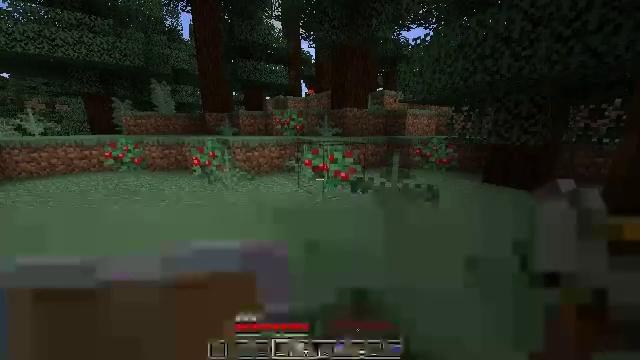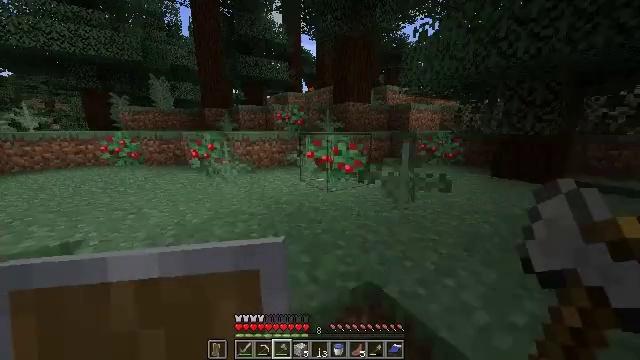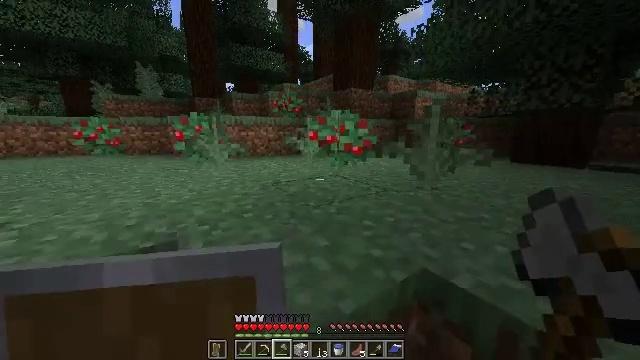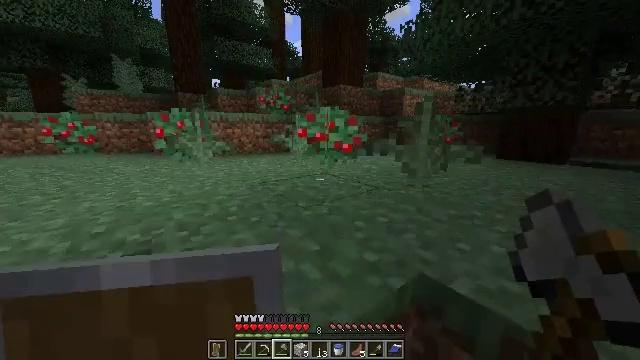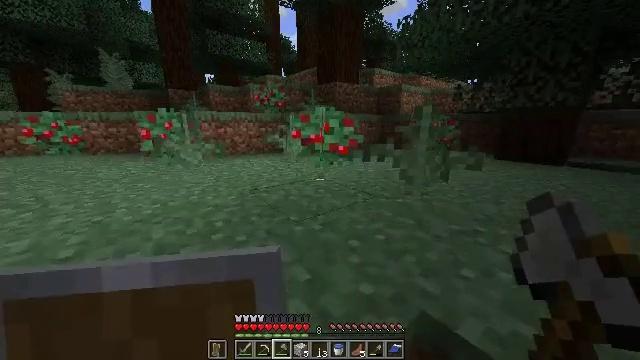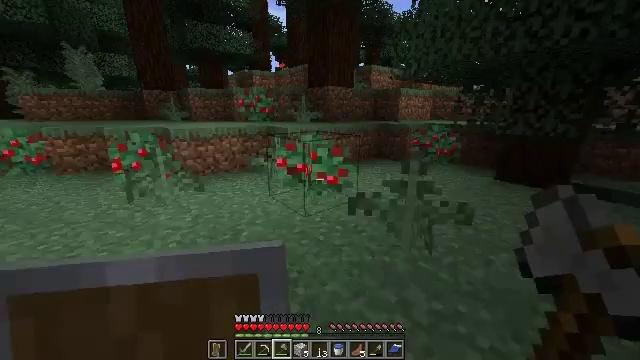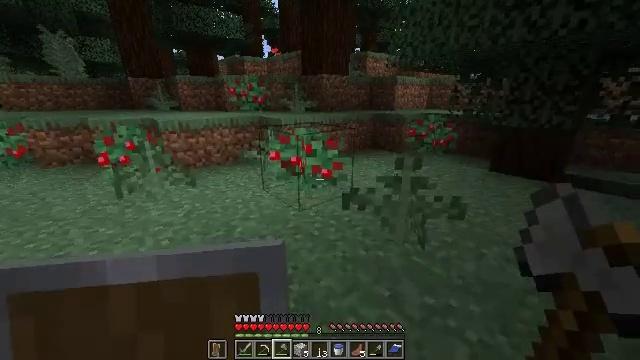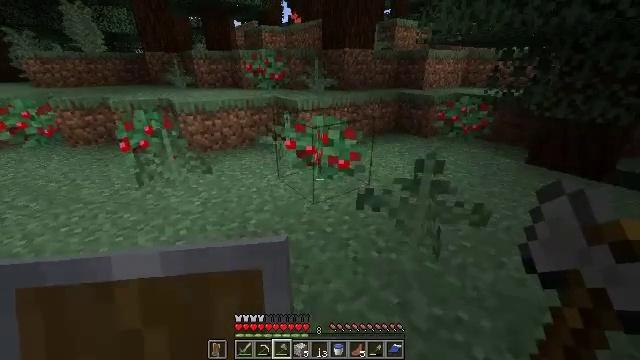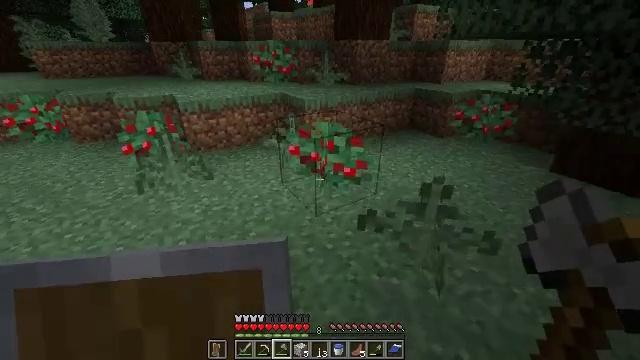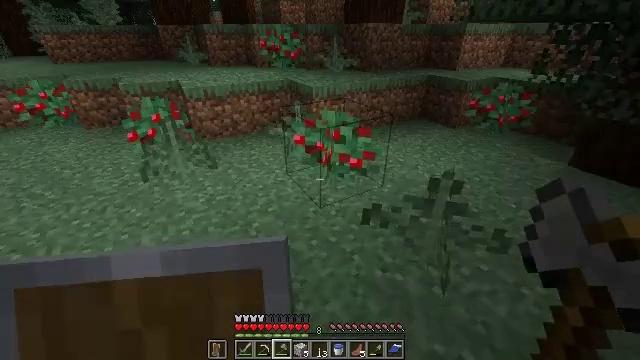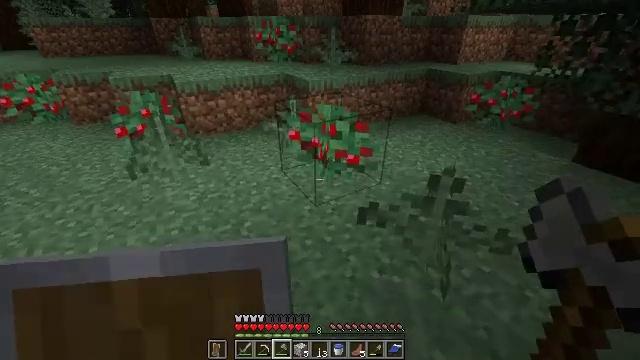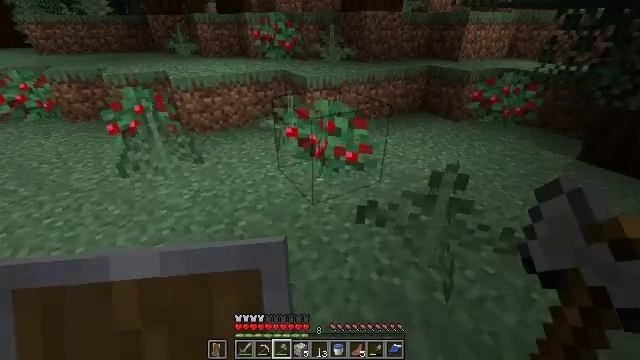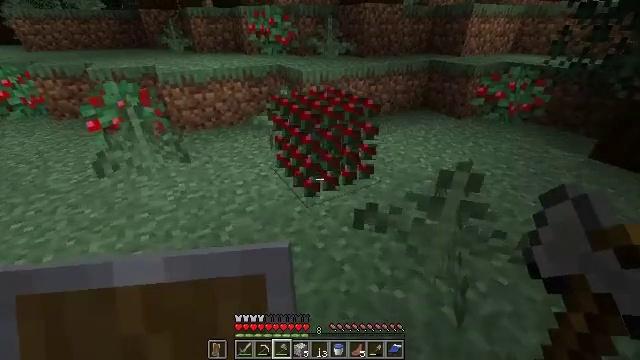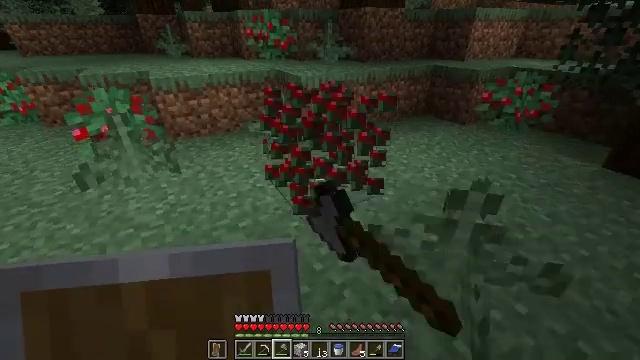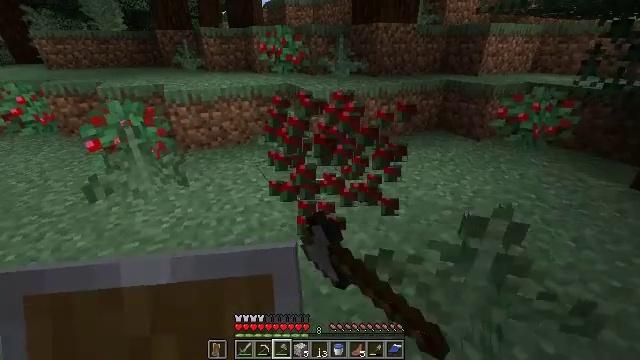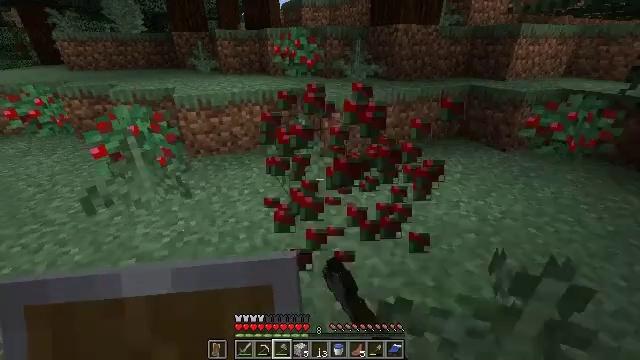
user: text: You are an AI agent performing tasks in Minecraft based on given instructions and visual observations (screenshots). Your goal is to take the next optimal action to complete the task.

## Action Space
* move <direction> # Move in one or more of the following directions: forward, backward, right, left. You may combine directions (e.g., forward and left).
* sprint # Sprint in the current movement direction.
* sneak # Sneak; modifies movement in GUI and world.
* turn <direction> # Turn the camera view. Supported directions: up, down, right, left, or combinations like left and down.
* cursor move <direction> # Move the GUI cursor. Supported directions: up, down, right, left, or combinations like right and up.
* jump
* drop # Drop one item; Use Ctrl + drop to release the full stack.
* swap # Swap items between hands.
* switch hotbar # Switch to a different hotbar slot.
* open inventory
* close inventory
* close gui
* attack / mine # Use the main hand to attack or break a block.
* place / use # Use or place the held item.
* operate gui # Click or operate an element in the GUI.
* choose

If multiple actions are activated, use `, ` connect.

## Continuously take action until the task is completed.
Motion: motion action
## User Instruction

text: Clear the sweet berry bush to collect the sweet berries.
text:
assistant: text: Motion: move forward
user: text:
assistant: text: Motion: move forward, turn right
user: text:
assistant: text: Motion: move forward, turn right
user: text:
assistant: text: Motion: move forward, turn down, jump
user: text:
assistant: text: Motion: move forward, turn right and down, jump
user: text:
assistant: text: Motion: move forward, turn right and down, jump
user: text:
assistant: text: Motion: move forward, turn left and down, jump
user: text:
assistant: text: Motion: move forward, turn left and down
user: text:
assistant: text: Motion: move forward, turn left and down
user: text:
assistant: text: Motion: move forward
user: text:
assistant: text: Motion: move forward
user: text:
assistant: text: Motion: move forward, attack / mine
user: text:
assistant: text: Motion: move forward, attack / mine
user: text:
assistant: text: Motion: move forward, turn left and up
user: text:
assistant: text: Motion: move forward, turn left
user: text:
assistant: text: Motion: move forward, turn left
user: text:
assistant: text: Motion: no_op
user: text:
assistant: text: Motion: move forward
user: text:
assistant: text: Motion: move forward
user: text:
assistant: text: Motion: move forward, turn right
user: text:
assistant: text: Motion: move forward, turn right
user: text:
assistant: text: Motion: move forward, turn right
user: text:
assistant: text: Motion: move forward, turn right and up
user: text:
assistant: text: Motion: move forward, turn right
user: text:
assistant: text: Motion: move forward, turn right
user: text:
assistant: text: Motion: move forward
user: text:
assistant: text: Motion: move forward
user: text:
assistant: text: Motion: move forward, turn left
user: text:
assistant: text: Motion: move forward, turn left
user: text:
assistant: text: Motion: move forward, attack / mine